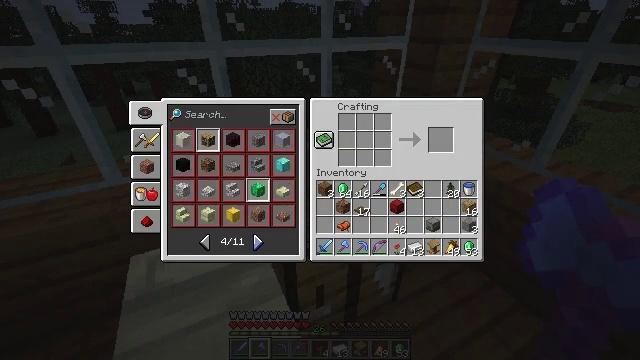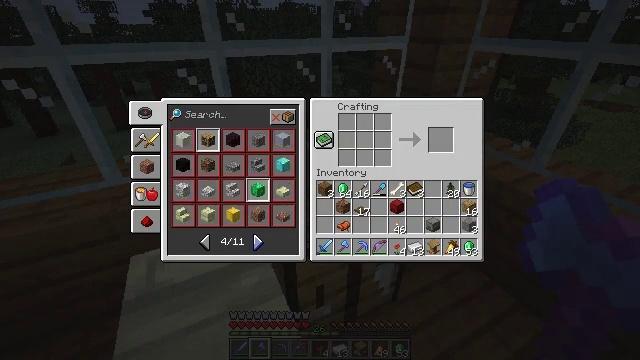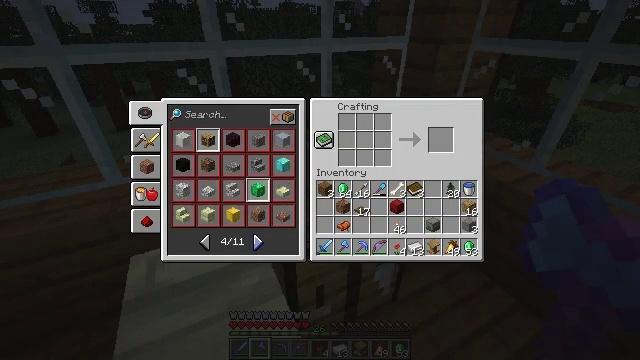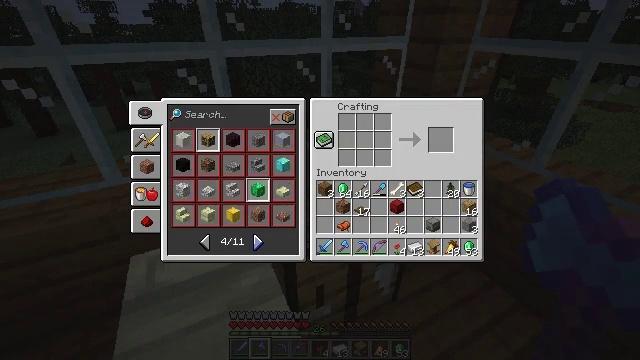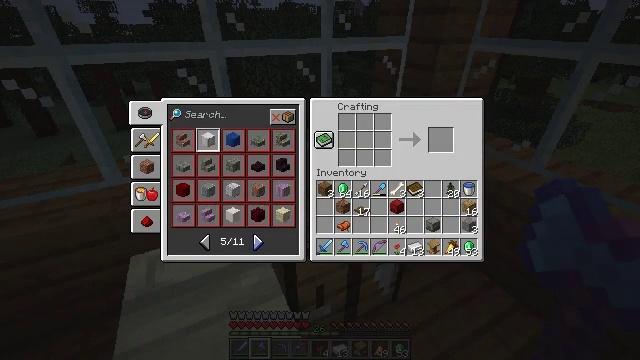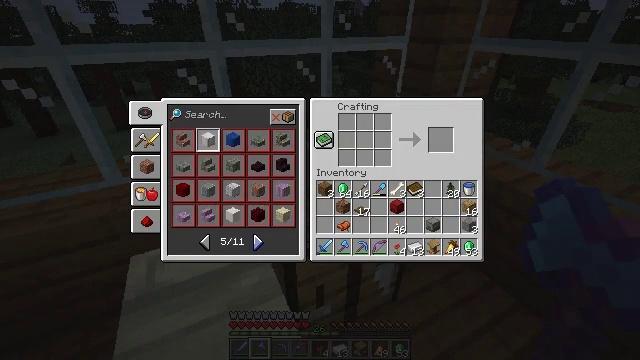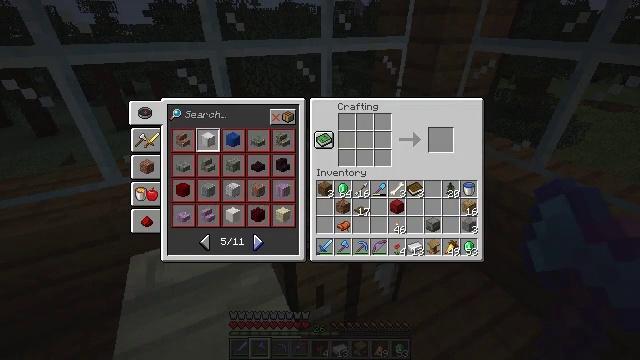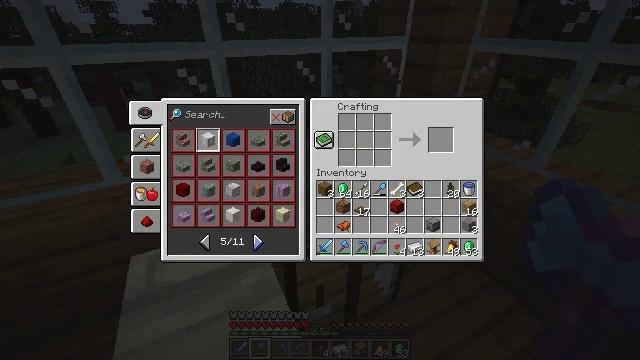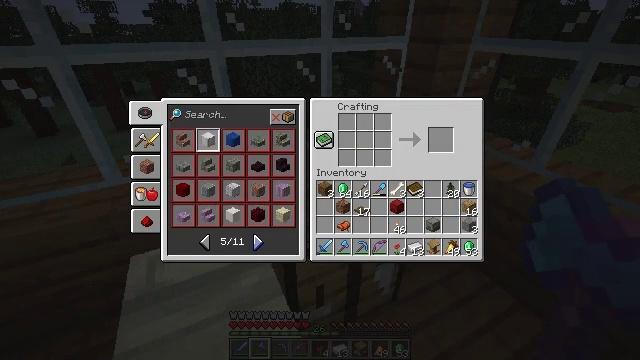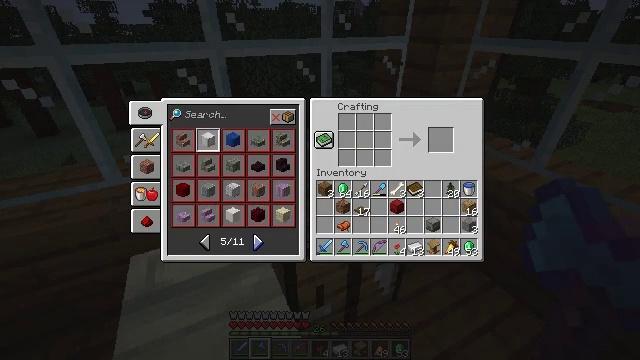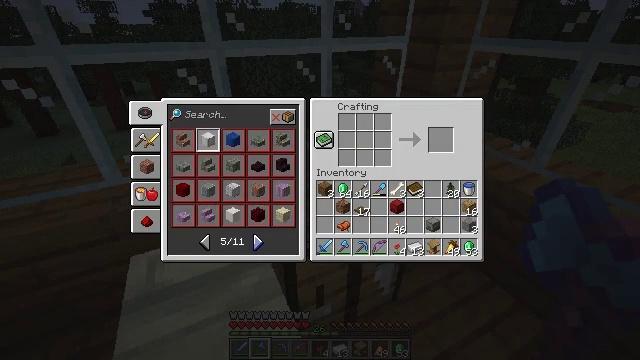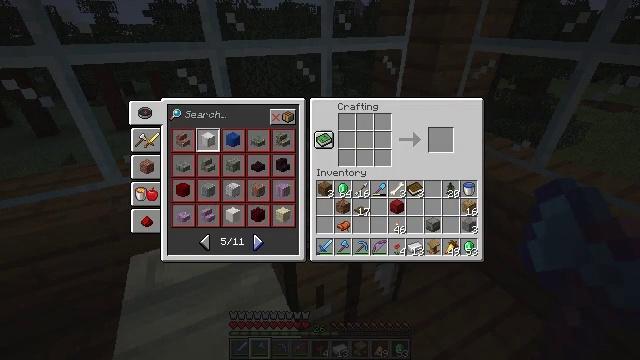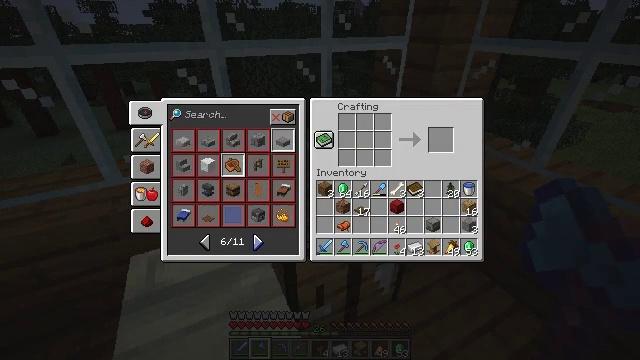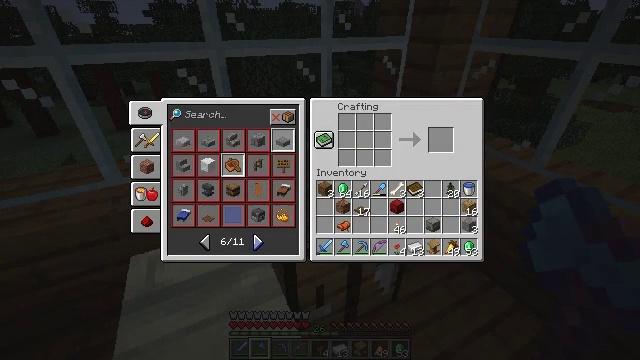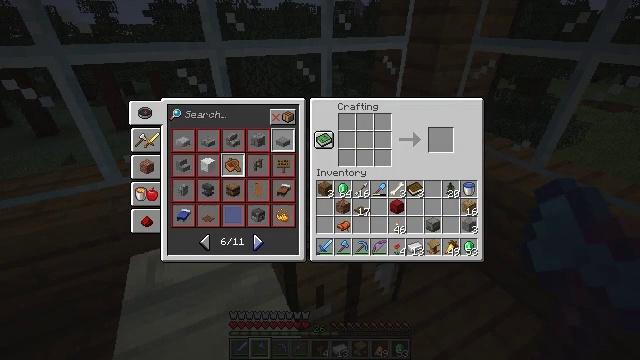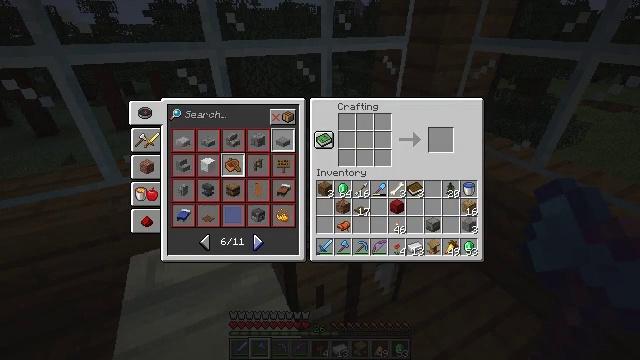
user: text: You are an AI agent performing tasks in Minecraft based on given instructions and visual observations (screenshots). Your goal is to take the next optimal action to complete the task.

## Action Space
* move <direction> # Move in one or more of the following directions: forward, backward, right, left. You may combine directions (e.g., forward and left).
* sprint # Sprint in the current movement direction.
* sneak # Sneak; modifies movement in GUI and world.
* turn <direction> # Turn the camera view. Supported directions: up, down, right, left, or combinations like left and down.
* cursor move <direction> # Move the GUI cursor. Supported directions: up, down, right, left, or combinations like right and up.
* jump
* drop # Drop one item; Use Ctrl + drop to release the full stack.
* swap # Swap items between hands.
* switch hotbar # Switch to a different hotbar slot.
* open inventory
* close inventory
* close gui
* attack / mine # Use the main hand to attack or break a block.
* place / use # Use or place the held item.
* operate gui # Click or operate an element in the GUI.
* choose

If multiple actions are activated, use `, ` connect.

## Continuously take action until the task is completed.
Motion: motion action
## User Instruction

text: Assemble a stonecutter at the crafting table.
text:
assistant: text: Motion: operate gui
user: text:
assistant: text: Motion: no_op
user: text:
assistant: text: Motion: no_op
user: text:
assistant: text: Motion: operate gui
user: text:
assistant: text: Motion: operate gui
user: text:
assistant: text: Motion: operate gui
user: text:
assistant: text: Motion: no_op
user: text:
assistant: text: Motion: no_op
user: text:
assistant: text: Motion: no_op
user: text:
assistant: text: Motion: no_op
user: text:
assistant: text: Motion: no_op
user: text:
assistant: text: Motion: operate gui
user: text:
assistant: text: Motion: operate gui
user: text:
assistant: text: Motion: no_op
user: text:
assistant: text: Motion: no_op
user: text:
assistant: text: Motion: no_op
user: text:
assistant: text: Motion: no_op
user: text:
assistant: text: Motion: no_op
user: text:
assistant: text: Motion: operate gui
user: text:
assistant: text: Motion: operate gui
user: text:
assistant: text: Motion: operate gui
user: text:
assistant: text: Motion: no_op
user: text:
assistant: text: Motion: no_op
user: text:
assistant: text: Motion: no_op
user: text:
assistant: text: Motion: no_op
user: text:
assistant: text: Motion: cursor move left
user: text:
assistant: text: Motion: cursor move left
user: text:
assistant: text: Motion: no_op
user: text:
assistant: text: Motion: no_op
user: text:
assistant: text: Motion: no_op